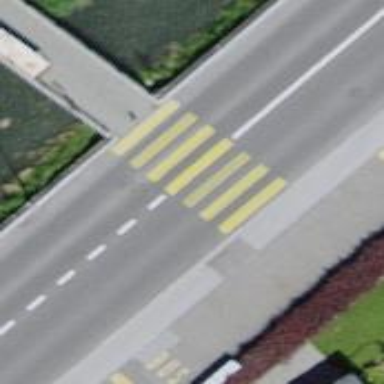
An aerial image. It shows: Uncontrolled zebra crossing on the road.